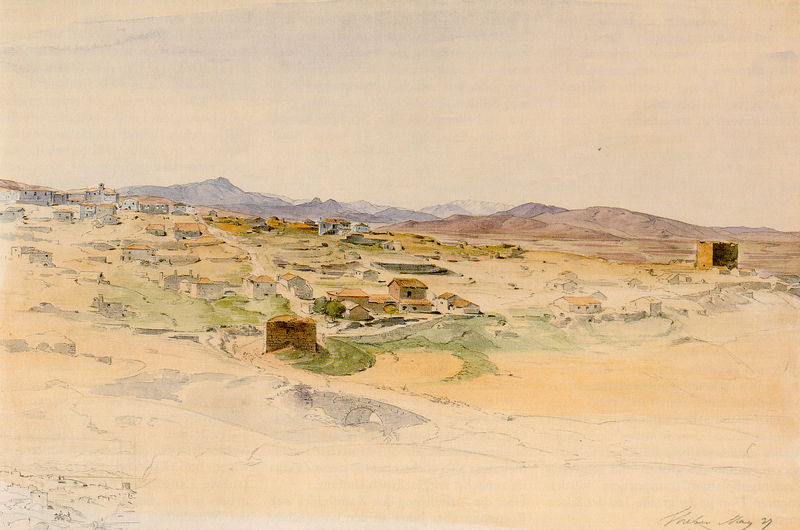
Titel: Theben von Osten
Künstler: Ludwig Lange
Standort: München
Institution: Staatliche Graphische Sammlung
Schlagwörter: berg, blau, felsen, gemälde, himmel, meer, schatten, wasser, weiß, wolken, aquarell, bäume, fluss, gelb, grün, landschaft, ocker, sand, see, stadt, braun, fenster, frankreich, grau, hell, licht, orange, pastell, schwarz, skizze, straße, tür, vordergrund, zeichnung, dach, gebäude, gras, haus, rasen, rot, schnee, wiese, beige, arm, steine, signatur, tischbein, bach, ebene, felder, ferne, gräser, horizont, häuser, hügel, natur, weite, brücke, kirche, sonne, wiesen, land, gold, rosa, turm, farbig, sommer, strand, ansicht, bogen, italien, ort, süden, trocken, afrika, berge, gebirge, gipfel, sonnenlicht, wüste, öde, dorf, dächer, bergkette, dunst, grafik, graphik, lila, violett, wasserfarbe, hütten, romantik, gründ, ton in ton, tor, bergdorf, eingang, burg, türme, festung, schwarzweiß, bleistift, heiter, entwurf, ferien, trüb, fernweh, siedlung, fernsicht, fernblick, verblauung, unfertig, goethe, fort, marokko, tunis, delacroix, kastell, tiefenraum, castell, gelg, gemäld, nay, sandig, afreika, naturlandschafte, verblauung der ferne, vista, dorf#häuser, #brücke